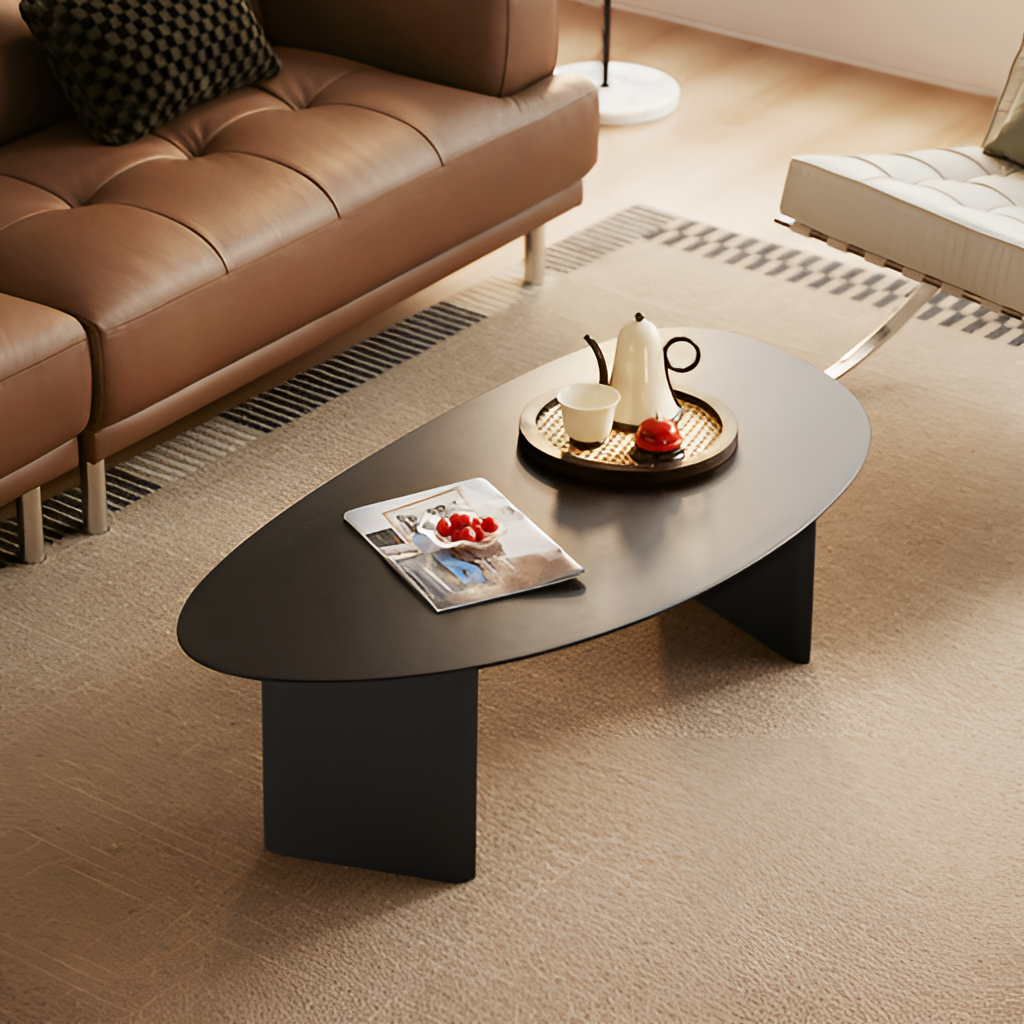
black metal coffee table, living room, paint wallpaper, with solid pattern, wood flooring, with plank pattern, contemporary